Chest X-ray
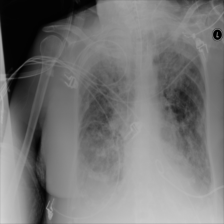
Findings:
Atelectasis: negative
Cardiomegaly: negative
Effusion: negative
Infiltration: negative
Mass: negative
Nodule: negative
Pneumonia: negative
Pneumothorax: negative
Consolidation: negative
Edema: negative
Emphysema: negative
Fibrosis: negative
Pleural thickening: negative
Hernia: negative